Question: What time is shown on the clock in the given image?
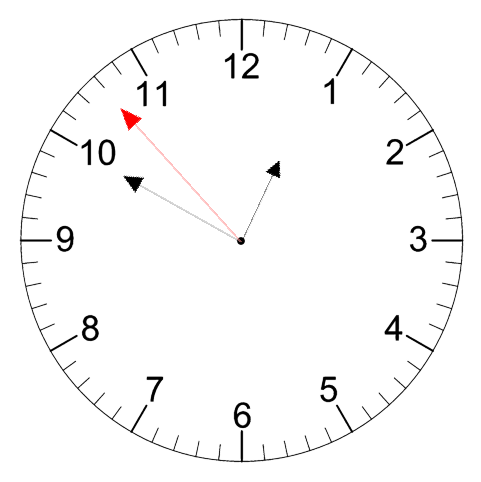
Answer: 12:49:53